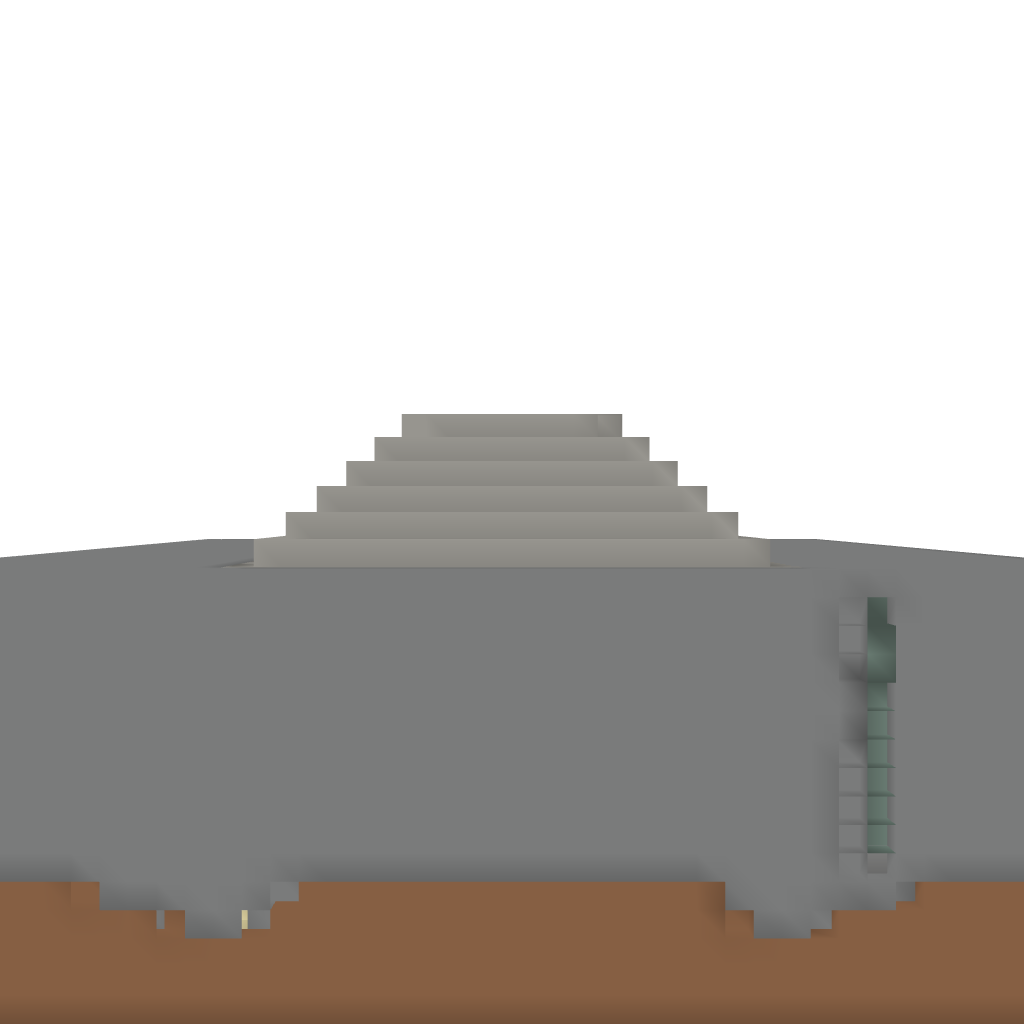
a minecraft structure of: [warp xp] Xp farm !